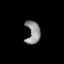
Tissue: lung
Cell type: Epithelial cells
Senescence score: 0.196
Nuclear area (px): 312
Mean DAPI intensity: 142.721